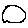
Label: moon